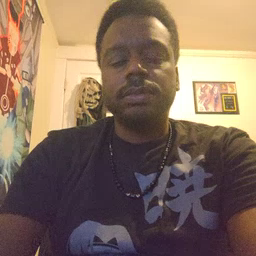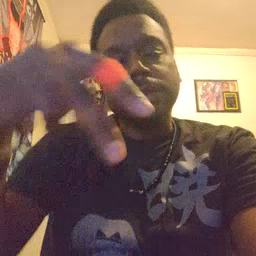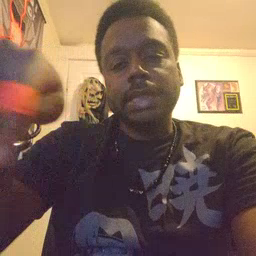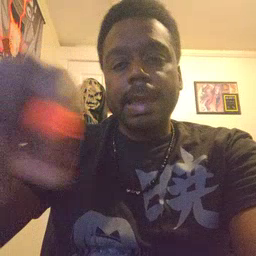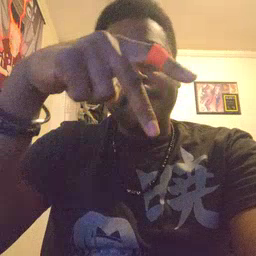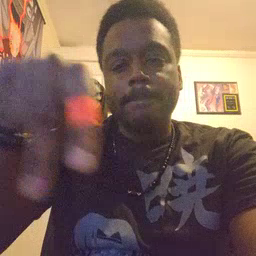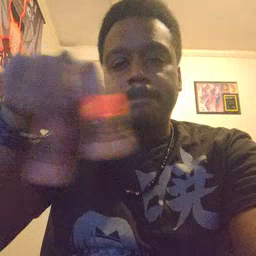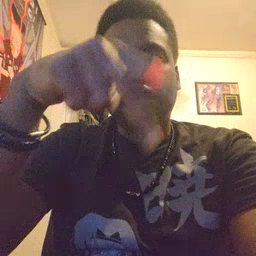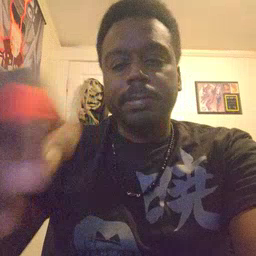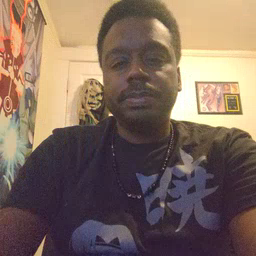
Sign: dance